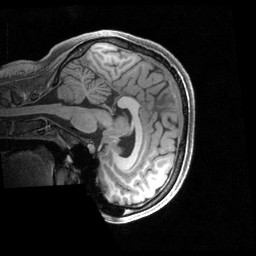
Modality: T1w
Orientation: sagittal
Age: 19
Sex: female
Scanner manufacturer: siemens
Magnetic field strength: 3 T
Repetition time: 2.4 s
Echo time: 0.00231 s